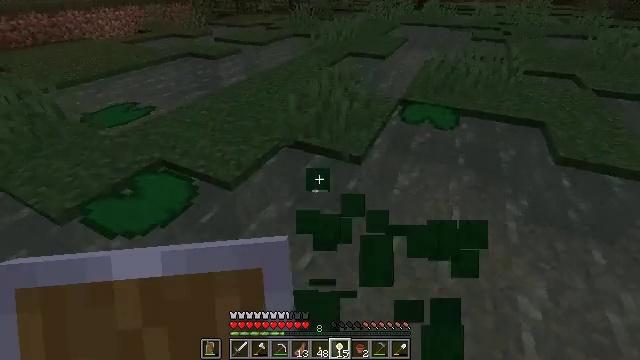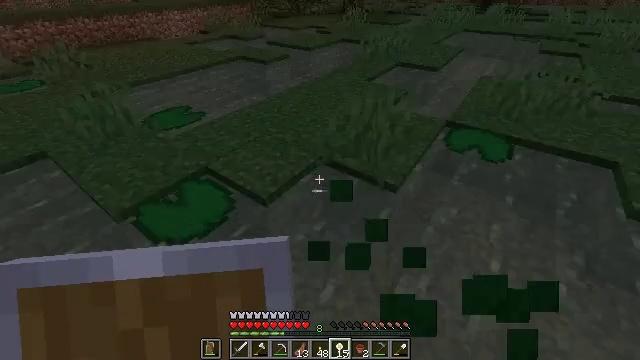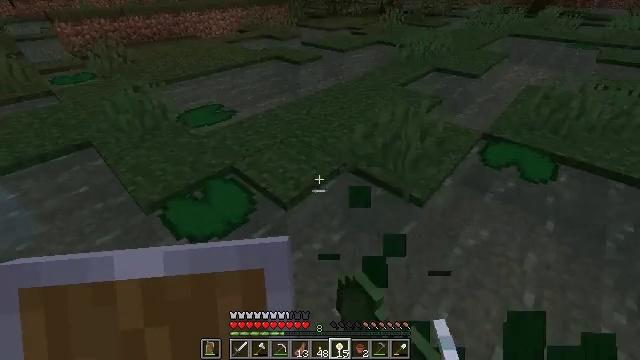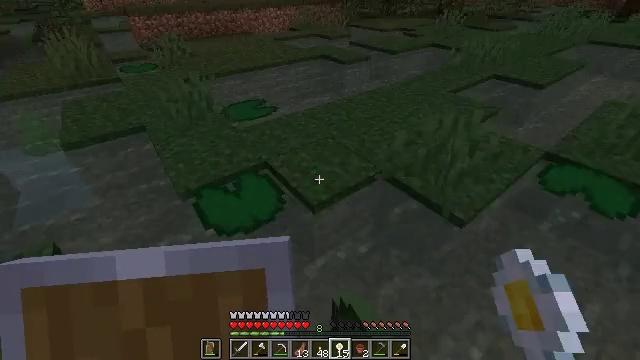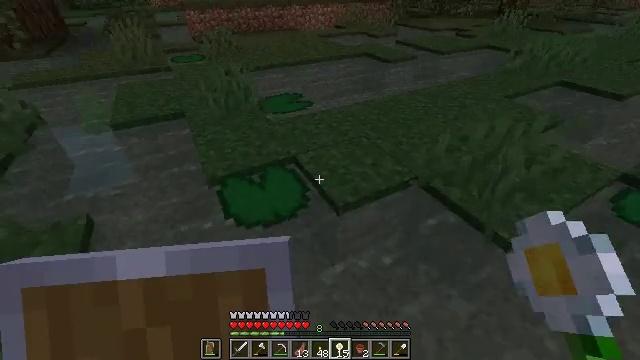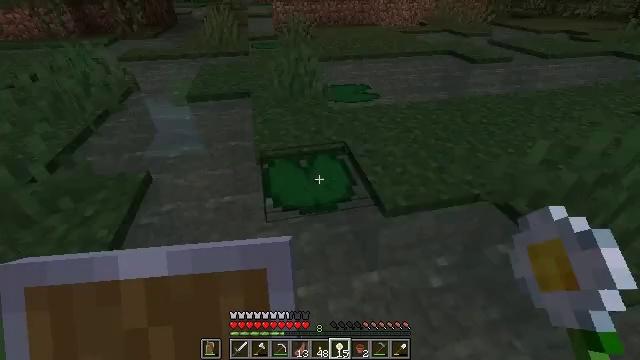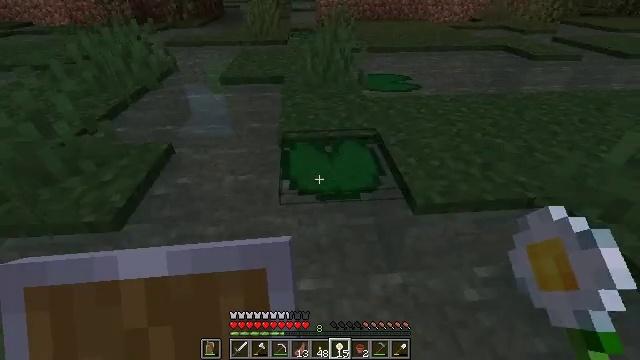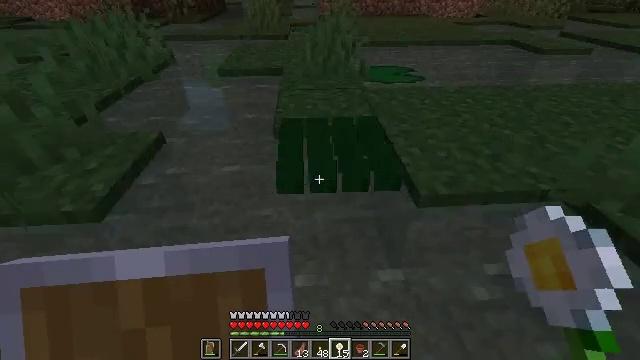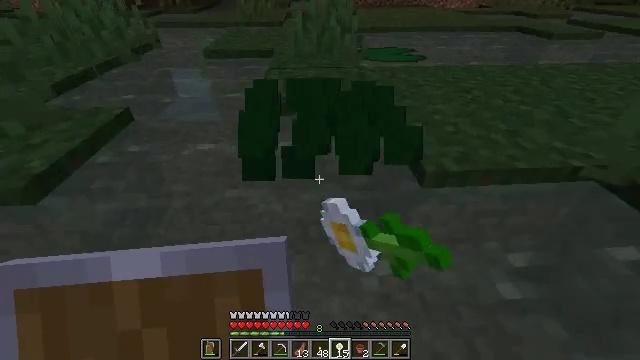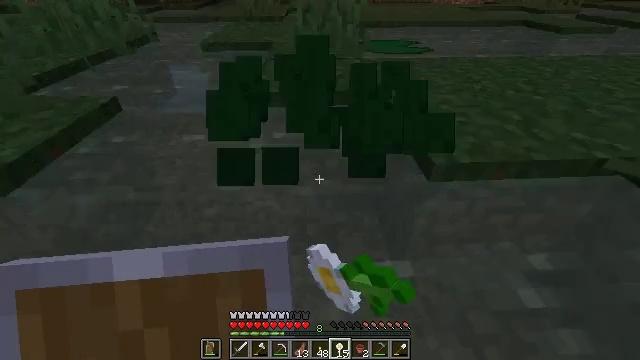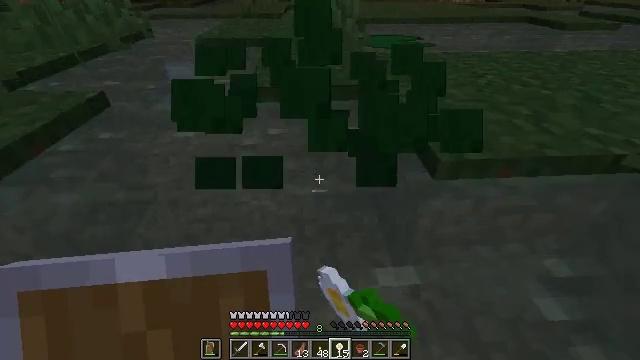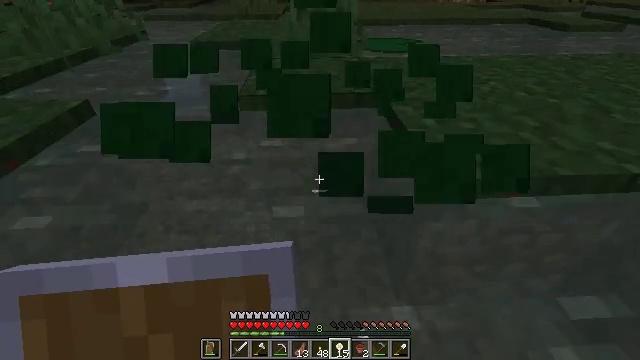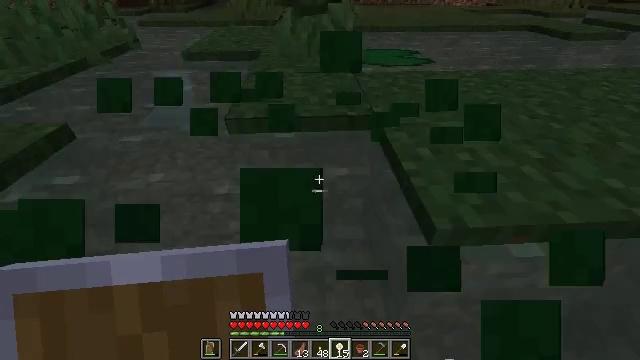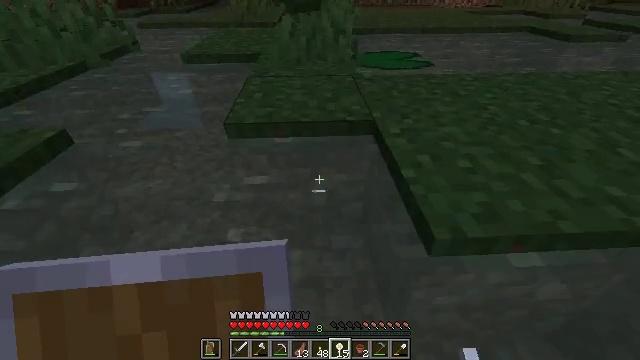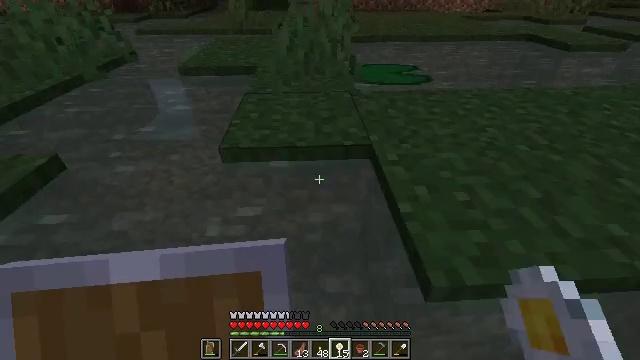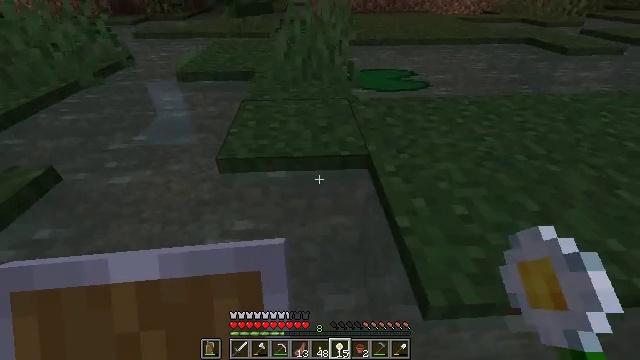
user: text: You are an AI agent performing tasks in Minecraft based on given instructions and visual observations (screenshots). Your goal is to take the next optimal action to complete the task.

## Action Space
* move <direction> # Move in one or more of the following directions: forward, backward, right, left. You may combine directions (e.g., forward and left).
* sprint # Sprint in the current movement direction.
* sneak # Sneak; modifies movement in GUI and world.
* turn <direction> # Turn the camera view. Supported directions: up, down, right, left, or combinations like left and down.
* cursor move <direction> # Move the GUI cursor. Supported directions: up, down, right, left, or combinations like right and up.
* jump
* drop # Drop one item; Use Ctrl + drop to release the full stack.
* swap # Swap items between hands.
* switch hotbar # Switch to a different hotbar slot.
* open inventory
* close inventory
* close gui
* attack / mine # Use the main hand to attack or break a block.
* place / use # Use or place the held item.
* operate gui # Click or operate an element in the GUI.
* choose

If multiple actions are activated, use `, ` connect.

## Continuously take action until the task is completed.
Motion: motion action
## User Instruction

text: Collect a lily pad from a pond.
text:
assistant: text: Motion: move forward, turn left, jump
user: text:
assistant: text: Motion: move forward, turn left, jump
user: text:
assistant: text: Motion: move forward, turn left
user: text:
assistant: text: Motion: move forward, turn left
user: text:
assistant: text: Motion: move forward, turn left
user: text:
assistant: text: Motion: move forward, turn left
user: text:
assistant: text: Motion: move forward, attack / mine
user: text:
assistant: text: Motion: move forward, attack / mine
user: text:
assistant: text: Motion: move forward, attack / mine
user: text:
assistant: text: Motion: move forward
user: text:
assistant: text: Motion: move forward, jump
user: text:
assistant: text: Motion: move forward, jump
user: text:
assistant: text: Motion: move forward, jump
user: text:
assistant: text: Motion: move forward, jump
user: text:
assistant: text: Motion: move forward, jump
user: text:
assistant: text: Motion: move forward, turn right, jump
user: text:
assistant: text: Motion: move forward, turn right and up, jump
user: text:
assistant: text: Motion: move forward, turn right, jump
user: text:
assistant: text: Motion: move forward, turn right and up, jump
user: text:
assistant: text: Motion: move forward, turn right, jump
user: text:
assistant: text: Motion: move forward, jump
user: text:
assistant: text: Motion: move forward, turn down, jump
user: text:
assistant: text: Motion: move forward, turn left and down, jump
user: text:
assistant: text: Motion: move forward, turn down, jump
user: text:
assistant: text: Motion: move forward, turn down, attack / mine, jump
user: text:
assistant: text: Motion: move forward, turn down, attack / mine, jump
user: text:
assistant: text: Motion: move forward, attack / mine
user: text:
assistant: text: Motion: no_op
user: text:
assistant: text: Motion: no_op
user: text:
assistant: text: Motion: no_op